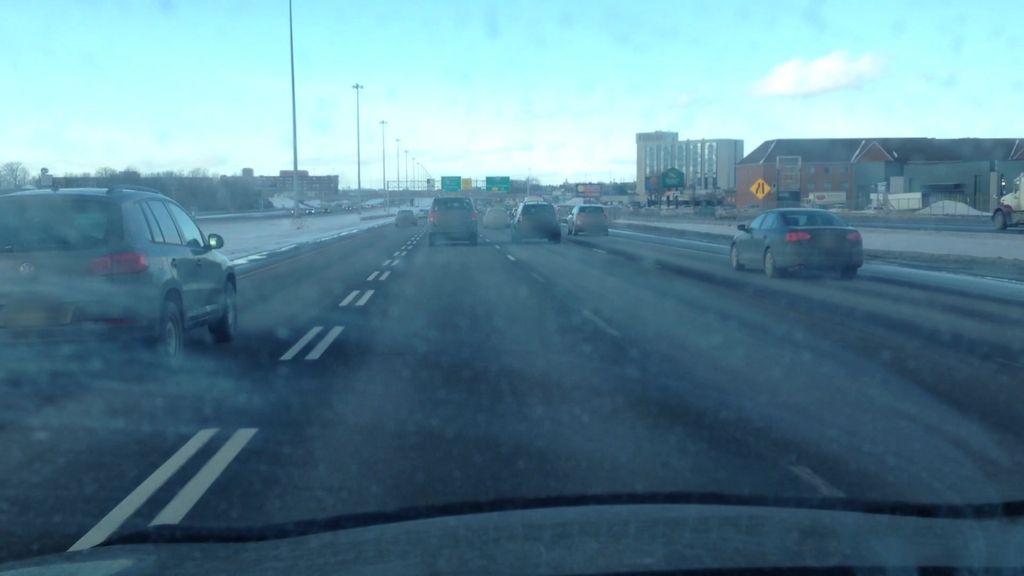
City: montreal